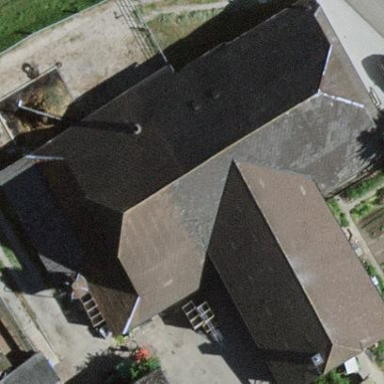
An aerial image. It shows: Farm building.